Question:
The black box is stand for the images that user upload, it is fix the width but the height is free size. I want to put the position of the three gray box on the bottom of td ( like the middle gray box). I used position:absolute, and bottom:0 But if doesn't work.
I have no idea how can I do that.
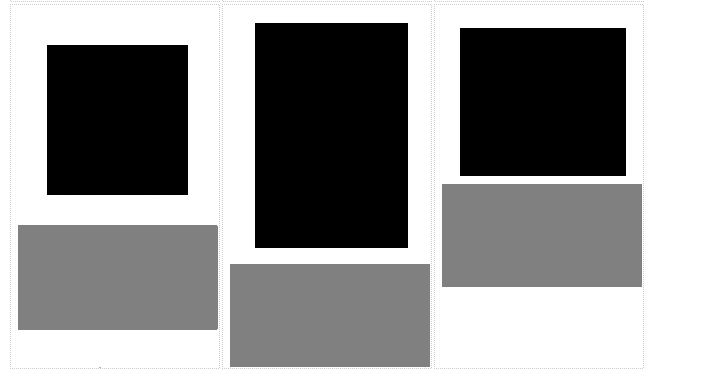
Answer: If you are using a table then you can not do it in the same cell, because 'td' elements cannot take 'position:relative'.
You need to either restructure your code to not use 'table' or use a new row 'tr' and put the gray boxes in there (demo at <URL> ..